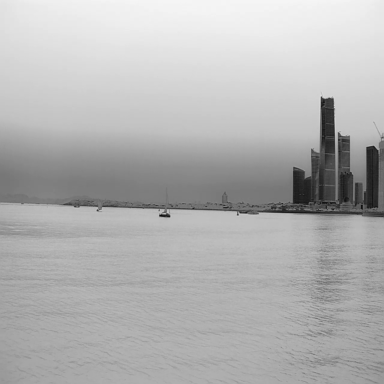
There are nine objects shown in the infrared image, including three container_ships, four sailboats, and two canoes.